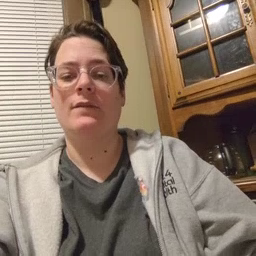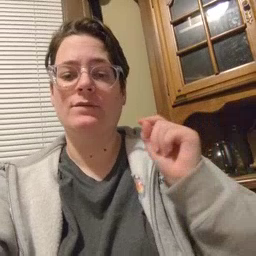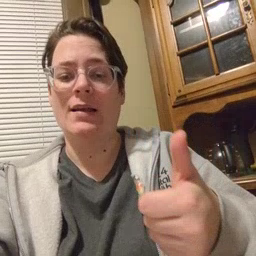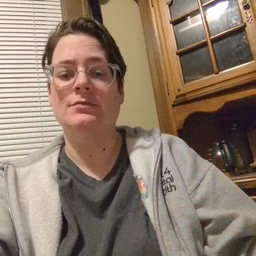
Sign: fast